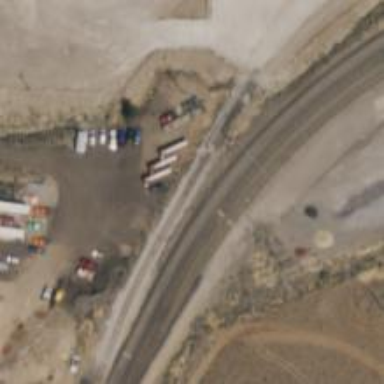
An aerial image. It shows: Railway siding for service.